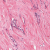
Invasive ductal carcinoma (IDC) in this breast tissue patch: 1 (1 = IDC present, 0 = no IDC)